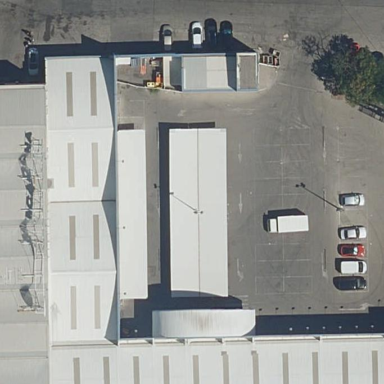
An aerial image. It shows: Parking area with wall barrier.